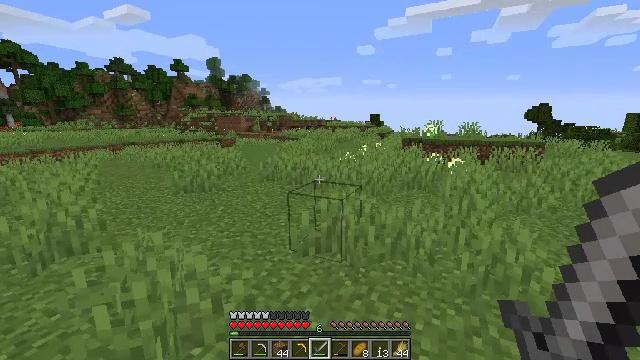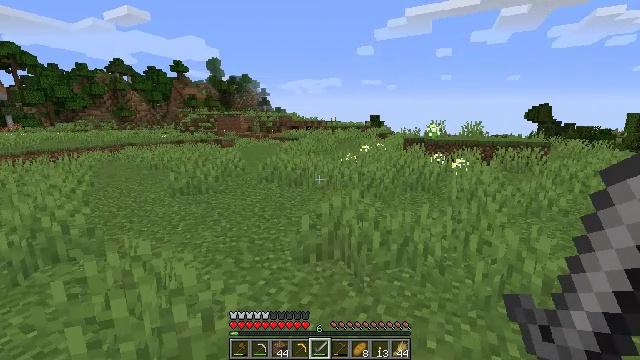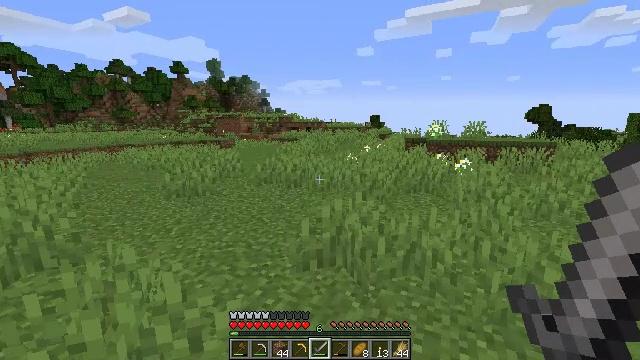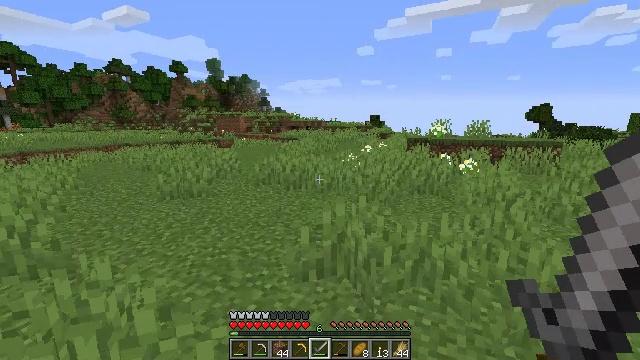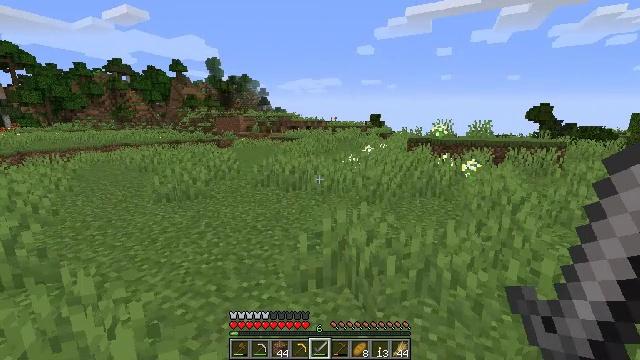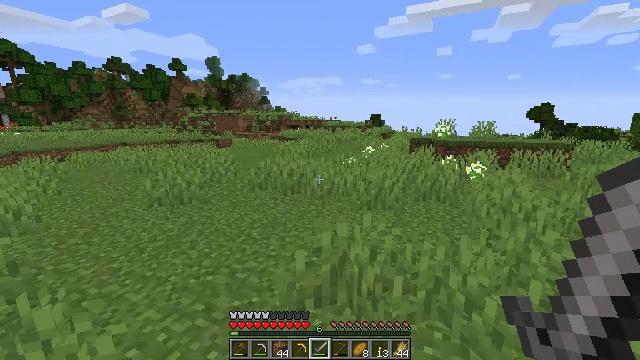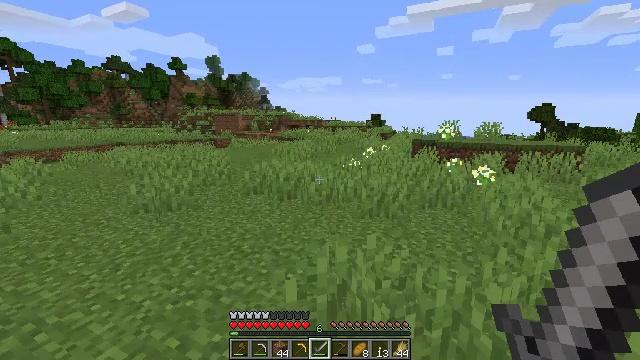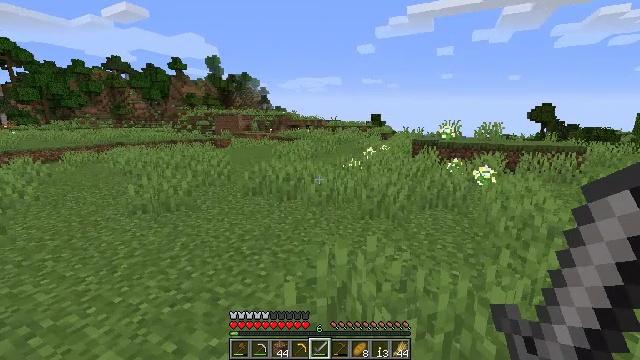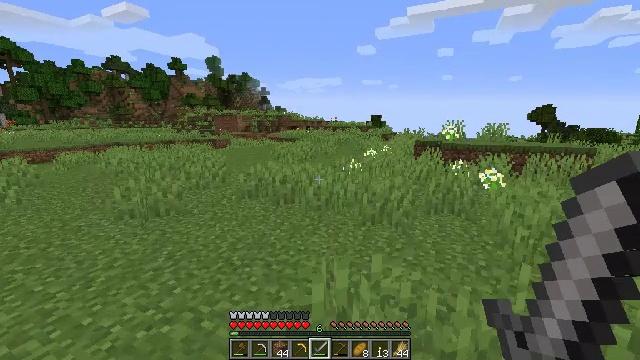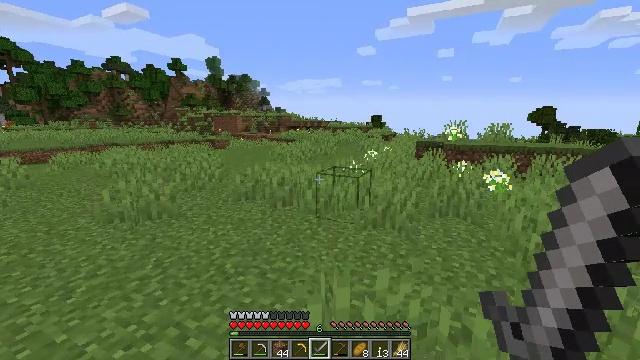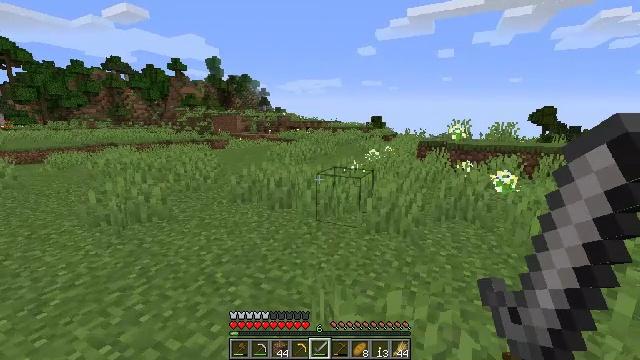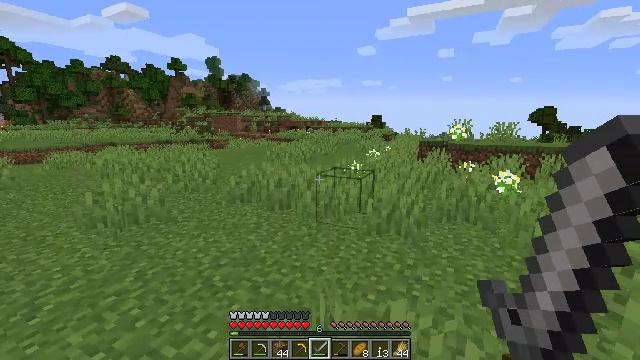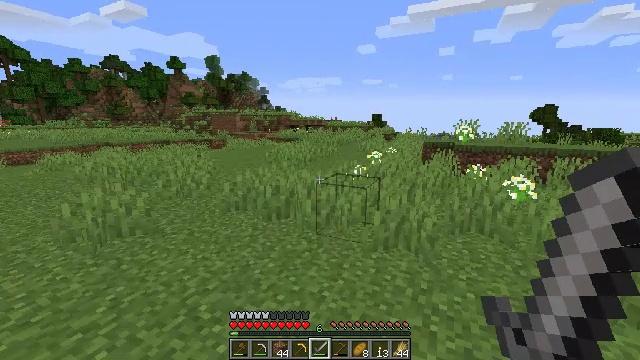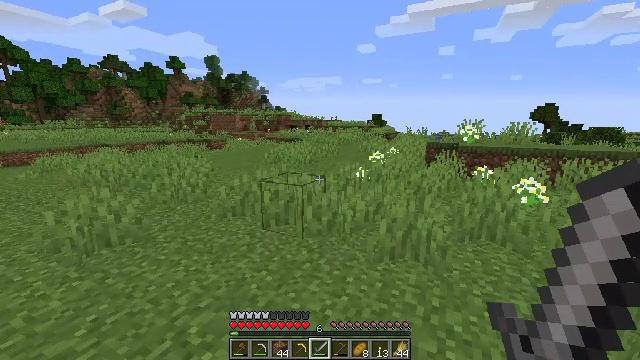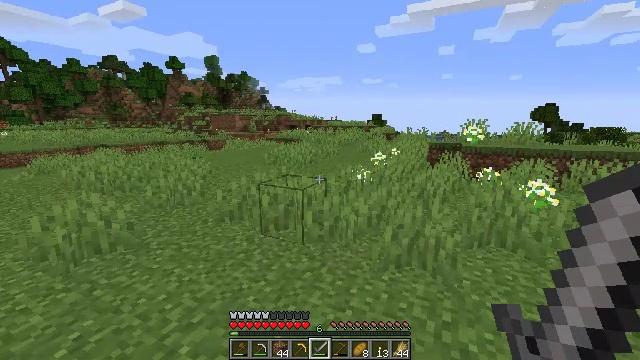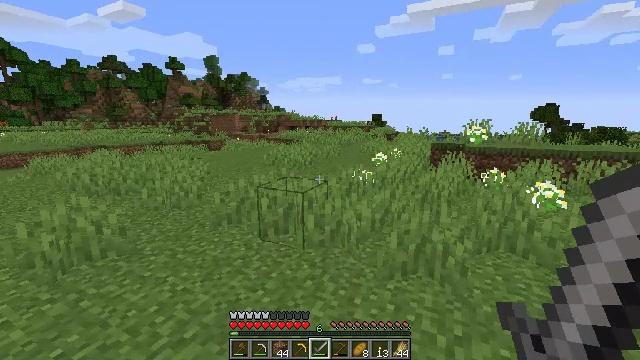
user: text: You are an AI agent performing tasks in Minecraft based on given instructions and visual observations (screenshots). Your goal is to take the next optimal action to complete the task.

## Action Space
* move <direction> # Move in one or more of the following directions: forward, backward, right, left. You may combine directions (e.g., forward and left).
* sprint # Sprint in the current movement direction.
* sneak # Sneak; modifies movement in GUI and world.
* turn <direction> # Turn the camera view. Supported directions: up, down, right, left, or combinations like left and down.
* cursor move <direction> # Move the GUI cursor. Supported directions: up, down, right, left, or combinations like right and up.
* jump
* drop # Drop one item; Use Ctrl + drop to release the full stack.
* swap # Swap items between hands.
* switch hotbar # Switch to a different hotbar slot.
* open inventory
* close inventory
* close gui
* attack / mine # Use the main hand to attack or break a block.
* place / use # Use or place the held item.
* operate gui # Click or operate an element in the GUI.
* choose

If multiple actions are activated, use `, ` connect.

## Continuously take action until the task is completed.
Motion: motion action
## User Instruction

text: Combine wood planks and iron to craft a shield.
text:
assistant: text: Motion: move forward
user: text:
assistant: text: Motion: move forward
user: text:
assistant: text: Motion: move forward
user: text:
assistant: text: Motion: move forward
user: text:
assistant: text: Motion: move forward
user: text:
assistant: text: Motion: move forward
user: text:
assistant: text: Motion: move forward
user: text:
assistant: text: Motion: move forward
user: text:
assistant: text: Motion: move forward
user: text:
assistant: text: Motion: move forward
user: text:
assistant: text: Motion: move forward
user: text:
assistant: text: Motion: move forward
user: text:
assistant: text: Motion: move forward
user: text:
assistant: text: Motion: move forward
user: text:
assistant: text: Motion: move forward
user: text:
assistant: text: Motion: move forward
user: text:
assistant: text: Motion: move forward
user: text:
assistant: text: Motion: move forward
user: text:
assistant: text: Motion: move forward
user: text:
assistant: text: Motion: move forward
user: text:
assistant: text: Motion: move forward
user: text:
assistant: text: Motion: move forward
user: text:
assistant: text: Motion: move forward
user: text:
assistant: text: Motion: move forward
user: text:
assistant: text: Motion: move forward
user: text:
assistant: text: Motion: move forward
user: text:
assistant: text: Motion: move forward
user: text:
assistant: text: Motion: move forward
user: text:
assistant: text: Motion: move forward
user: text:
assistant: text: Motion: move forward